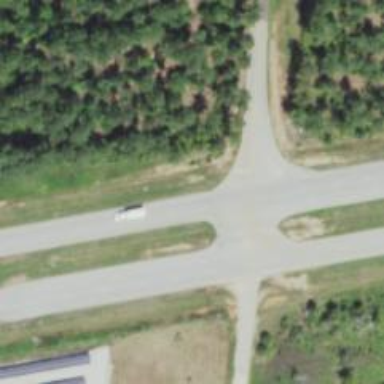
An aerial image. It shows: Stop road.